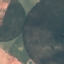
Land use / land cover class: AnnualCrop